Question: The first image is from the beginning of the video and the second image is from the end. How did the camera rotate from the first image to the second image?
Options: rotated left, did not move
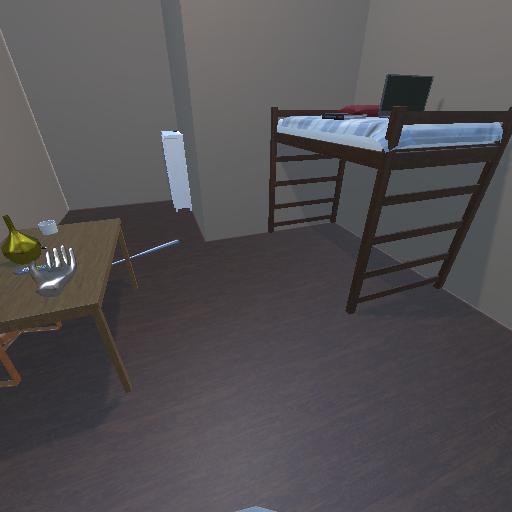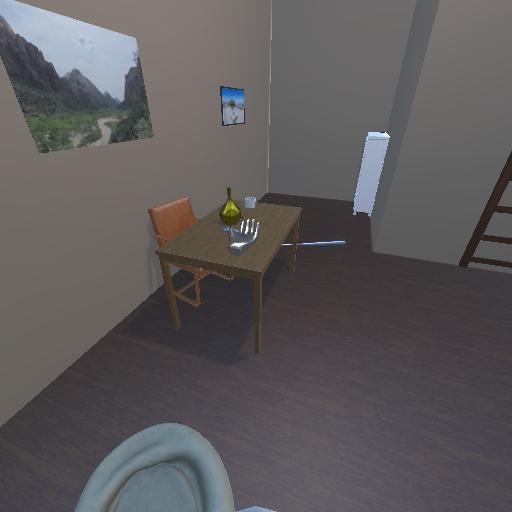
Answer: rotated left